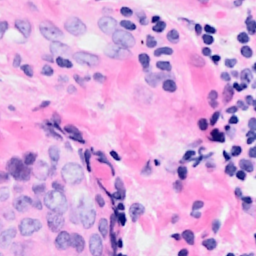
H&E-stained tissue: Breast